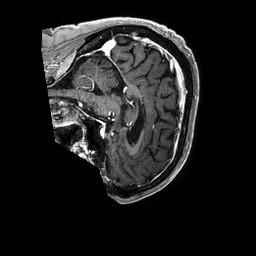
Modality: T1w
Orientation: sagittal
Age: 75
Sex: male
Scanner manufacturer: philips
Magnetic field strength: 3 T
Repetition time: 0.006754 s
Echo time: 0.003034 s